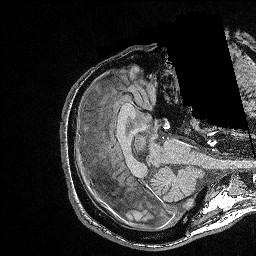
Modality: FLASH
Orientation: axial
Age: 31
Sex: male